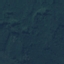
Land use / land cover class: Forest